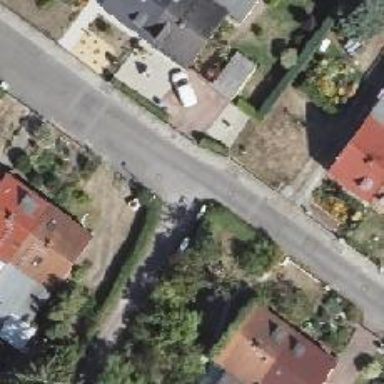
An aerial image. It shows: Residential road without sidewalk.